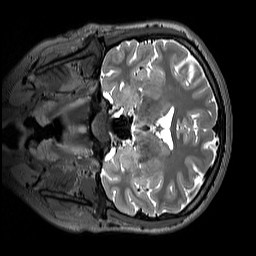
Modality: T2w
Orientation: coronal
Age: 14
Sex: female
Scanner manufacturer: siemens
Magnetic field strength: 3 T
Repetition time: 3.2 s
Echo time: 0.408 s